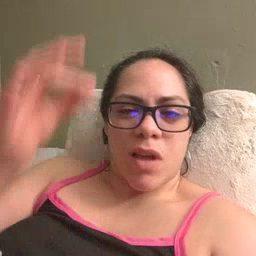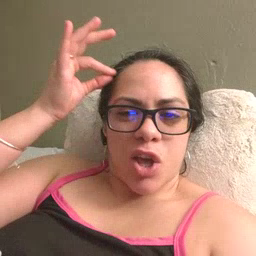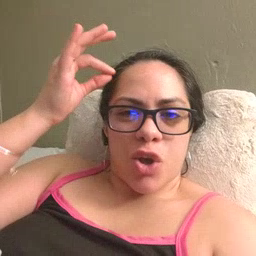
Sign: hair